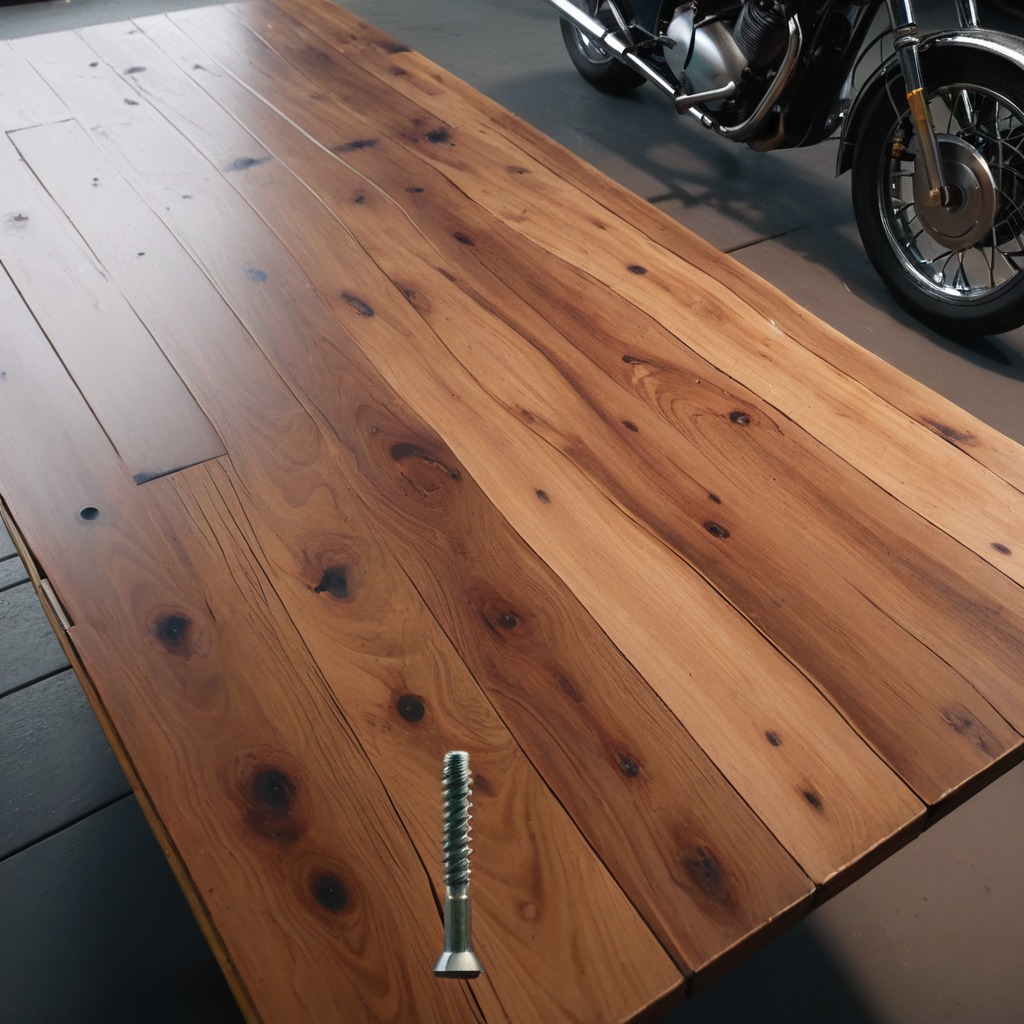
A metal screw is lying on the oil-spilled wooden table in a vintage motorcycle garage.